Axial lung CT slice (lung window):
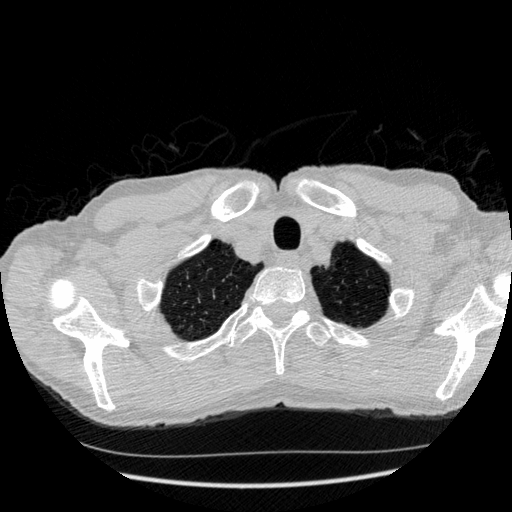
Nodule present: no